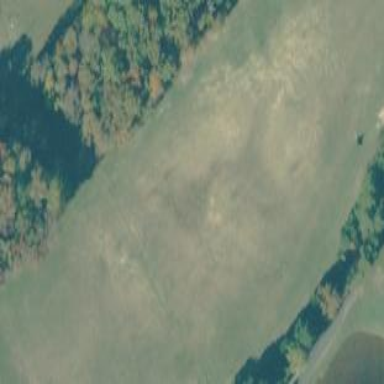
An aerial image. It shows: Grassy area designated for driving range golf.